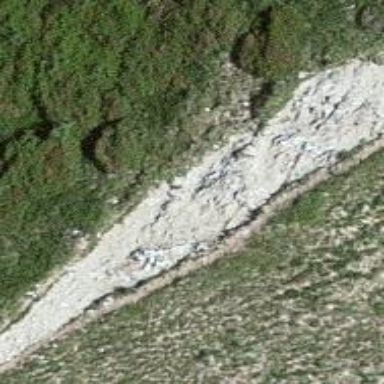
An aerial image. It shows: Path with excellent trail visibility.